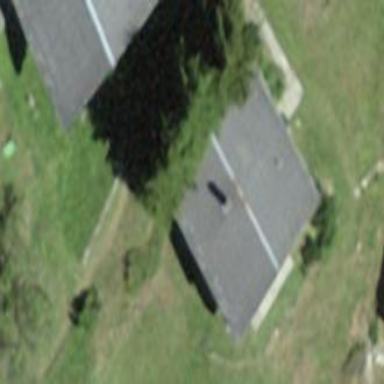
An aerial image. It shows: Gabled roof on residential building.